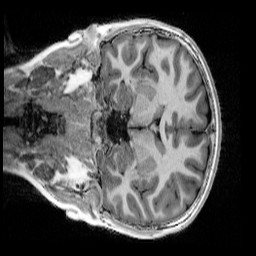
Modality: UNIT1_denoised
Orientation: coronal
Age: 9
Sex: male
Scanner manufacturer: siemens
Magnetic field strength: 3 T
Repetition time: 4 s
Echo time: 0.00303 s